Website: walmart
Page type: customer-info-address
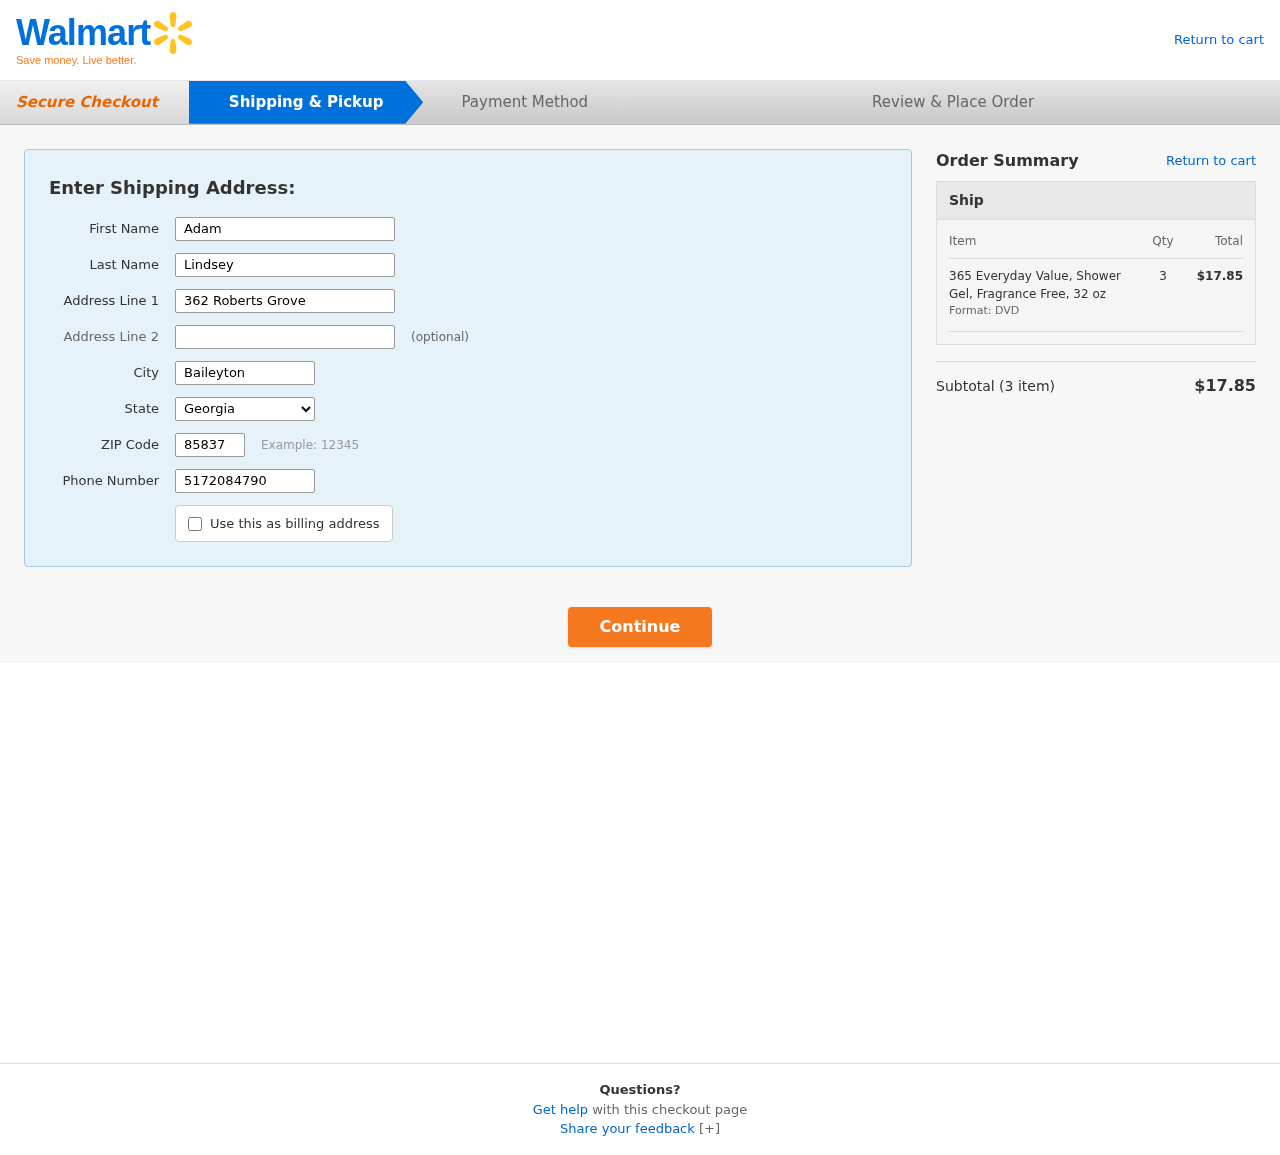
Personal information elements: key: PII_CITY
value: Baileyton
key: PII_FIRSTNAME
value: Adam
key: PII_LASTNAME
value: Lindsey
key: PII_PHONE
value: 5172084790
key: PII_POSTCODE
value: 85837
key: PII_STATE
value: Georgia
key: PII_STREET
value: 362 Roberts Grove
Product elements: key: PRODUCT1_NAME
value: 365 Everyday Value, Shower Gel, Fragrance Free, 32 oz
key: PRODUCT1_QUANTITY
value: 3
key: PRODUCT1_LINE_TOTAL
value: $17.85
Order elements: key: ORDER_NUM_ITEMS
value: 3
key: ORDER_SUBTOTAL
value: $17.85